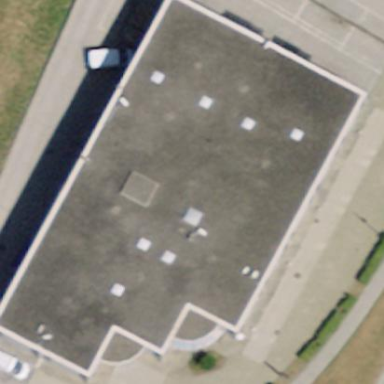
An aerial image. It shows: Industrial building.